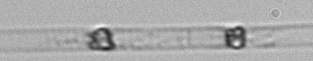
Label: Dactyliosolen_blavyanus